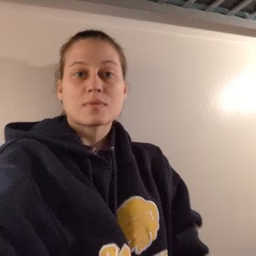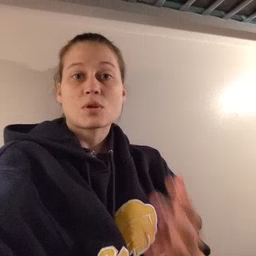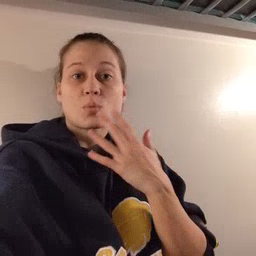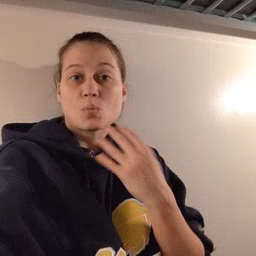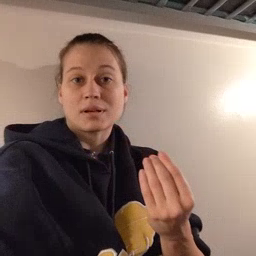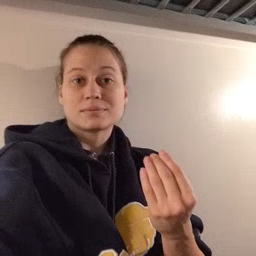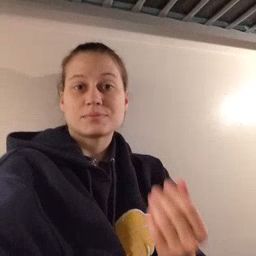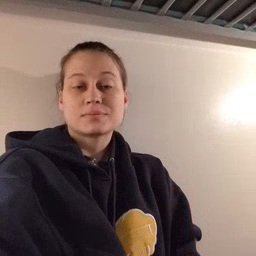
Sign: wet